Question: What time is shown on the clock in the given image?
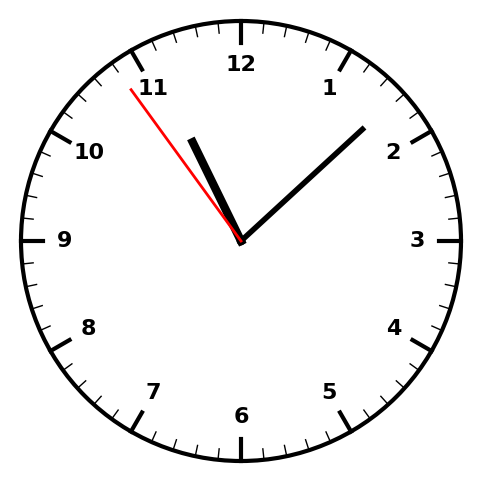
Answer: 11:07:54